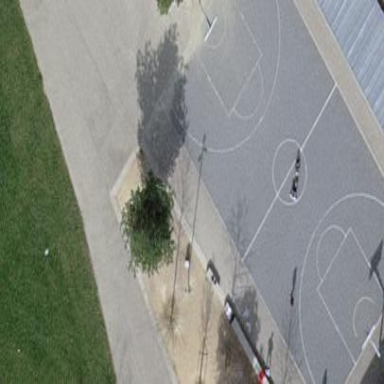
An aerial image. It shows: Basketball court located in leisure land pitch.